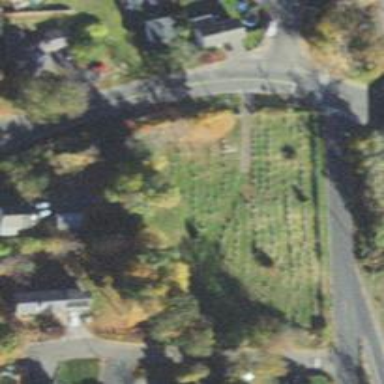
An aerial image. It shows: Private cemetery with landuse designation.